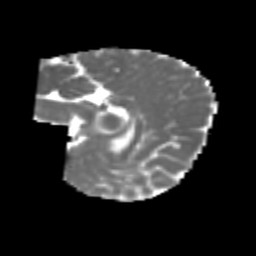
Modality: MD
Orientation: sagittal
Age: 6
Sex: female
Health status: healthy